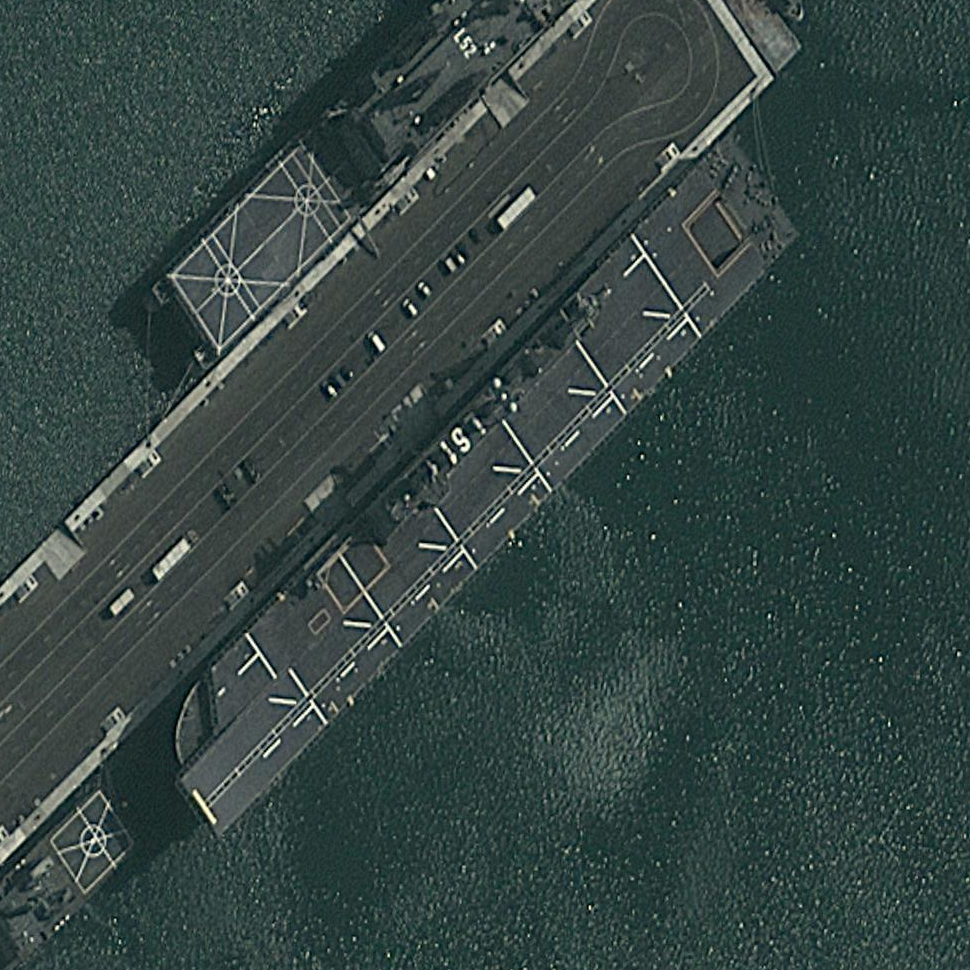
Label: assault